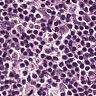
Metastatic tissue present: no